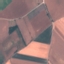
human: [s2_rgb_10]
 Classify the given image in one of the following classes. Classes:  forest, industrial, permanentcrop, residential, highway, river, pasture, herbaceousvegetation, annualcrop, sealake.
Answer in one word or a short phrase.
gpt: AnnualCrop